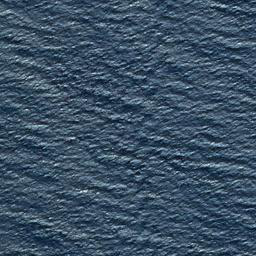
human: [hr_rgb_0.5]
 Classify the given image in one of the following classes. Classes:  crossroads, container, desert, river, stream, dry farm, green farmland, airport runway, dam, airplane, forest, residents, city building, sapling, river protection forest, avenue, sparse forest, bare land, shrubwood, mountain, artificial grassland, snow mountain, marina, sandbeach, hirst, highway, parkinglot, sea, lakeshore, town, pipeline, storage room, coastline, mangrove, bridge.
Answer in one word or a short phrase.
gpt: sea